Question: I used CocoaPods to add JSONKit to project.
Now I want to create a unit test of a function in my project which uses JSONKit function.
When I hit U to run the test, I got this error message:

I am positive the project can compile can run without problem when I hit R ('Run')
What is the reason for the error message? How can I fix it?
I am using XCode 5.0.2
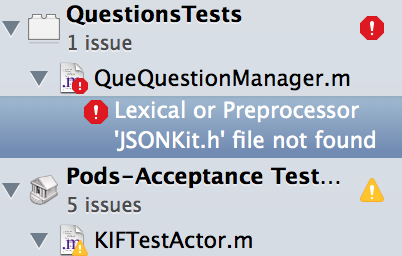
Answer: It is actually a Pod file setup problem.
I need to add the following as the first line in my podifle.
'''
link_with ['Questions', 'QuestionsTests']
'''
Then rerun 'pod install' and reopen workspace in xcode.